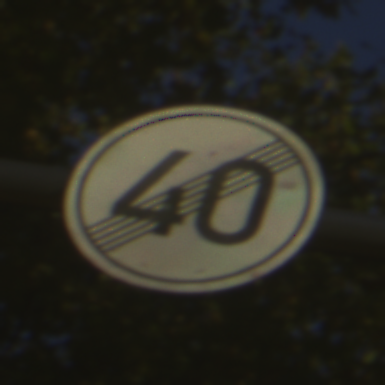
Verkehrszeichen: EndeGeschwindigkeit40
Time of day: SunriseSunset
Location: Outdoor (Nature)
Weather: PartlyCloudy
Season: NotSpecified
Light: Natural